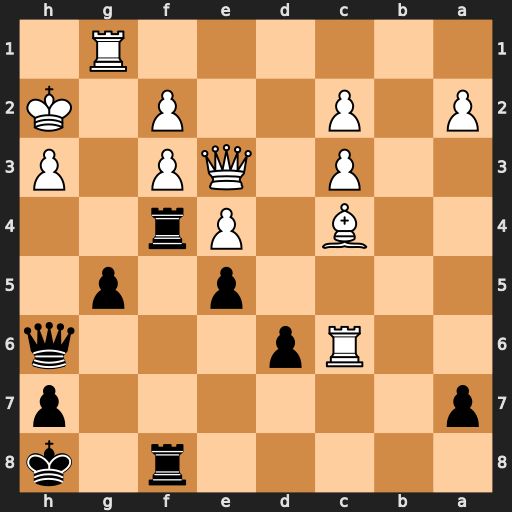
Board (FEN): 5r1k/p6p/2Rp3q/4p1p1/2B1Pr2/2P1QP1P/P1P2P1K/6R1
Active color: b
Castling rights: -
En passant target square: -
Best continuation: Rxf3 Qxf3 Rxf3